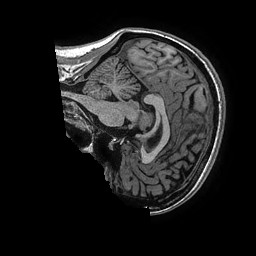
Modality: T1w
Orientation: sagittal
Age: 42
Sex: female
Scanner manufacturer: ge
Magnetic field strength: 3 T
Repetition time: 0.006952 s
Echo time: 0.00292 s